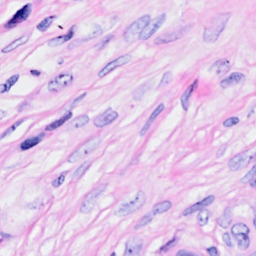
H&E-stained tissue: Breast